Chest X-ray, PA view. Patient: 33 years old, sex M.
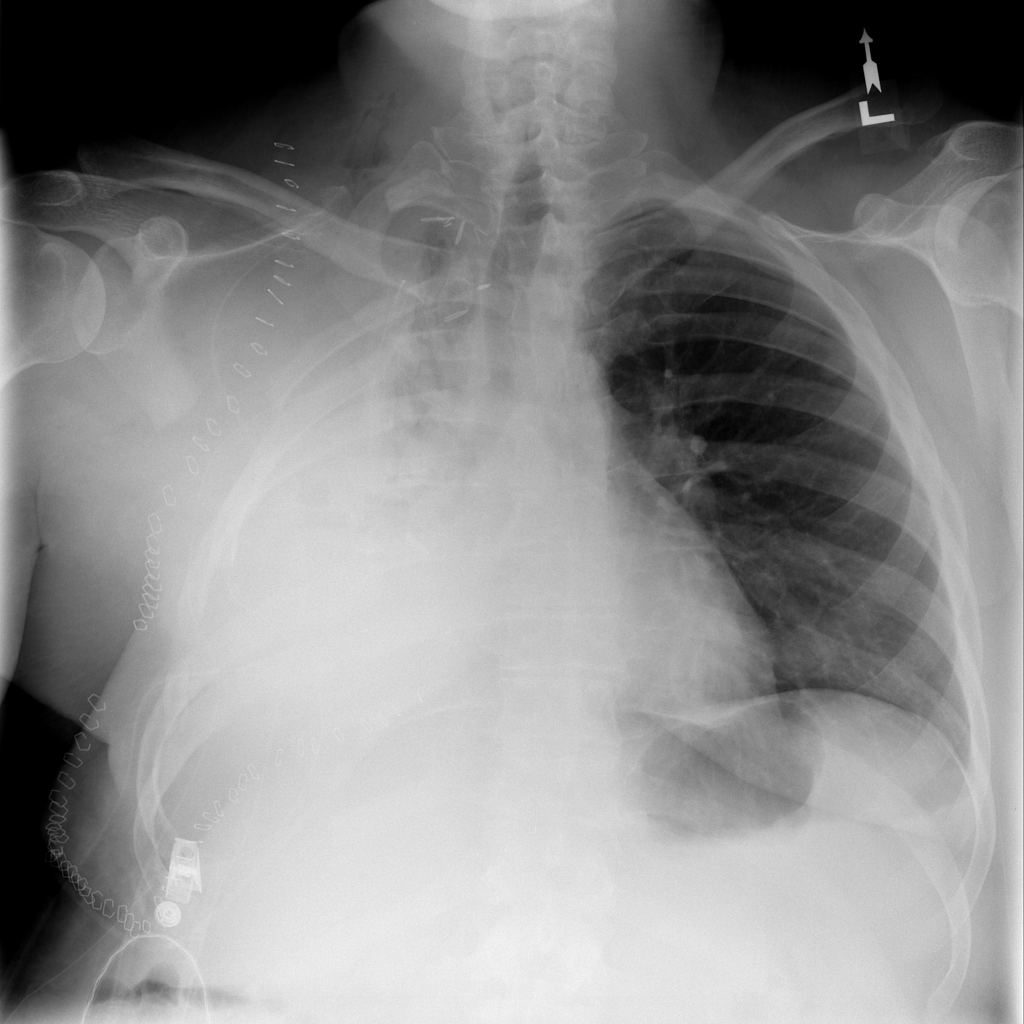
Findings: No Finding